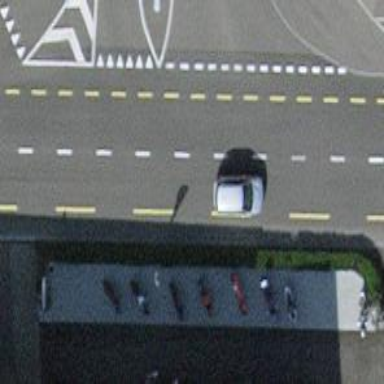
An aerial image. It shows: Tertiary road with asphalt surface. It has cycle lane on both sides.